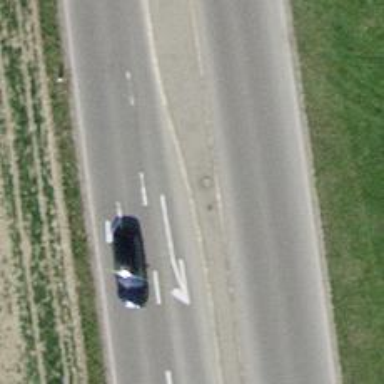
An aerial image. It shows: Secondary road with asphalt surface.